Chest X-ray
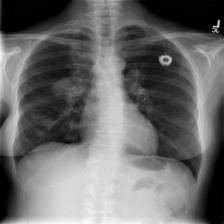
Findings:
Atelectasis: negative
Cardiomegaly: negative
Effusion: negative
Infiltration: negative
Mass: negative
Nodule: positive
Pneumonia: negative
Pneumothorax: negative
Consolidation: negative
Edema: negative
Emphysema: negative
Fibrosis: negative
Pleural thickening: positive
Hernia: negative